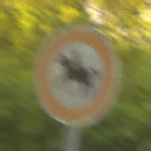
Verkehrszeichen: VerbotReiter
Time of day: SunriseSunset
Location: Outdoor (RoadRail)
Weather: Clear
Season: NotSpecified
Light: Natural